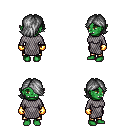
a pixel art fantasy rpg character, female body template, orc, green skin, chain mail, gold greaves, gray swoop hairstyle, gold gloves, four views (front, back, left, right), 2x2 character sprite sheet, small pixel art, hard edges, no anti-aliasing